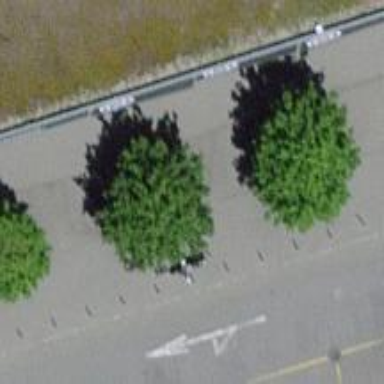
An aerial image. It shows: Urban tree with broadleaved leaves.